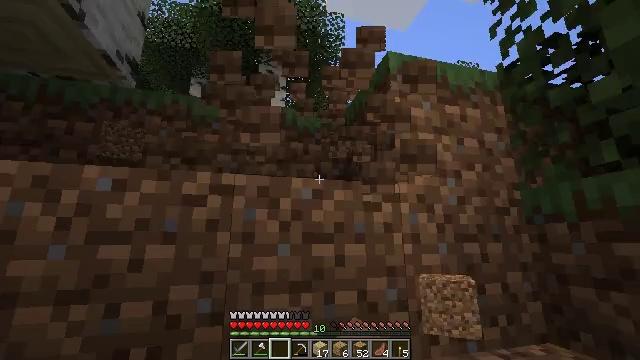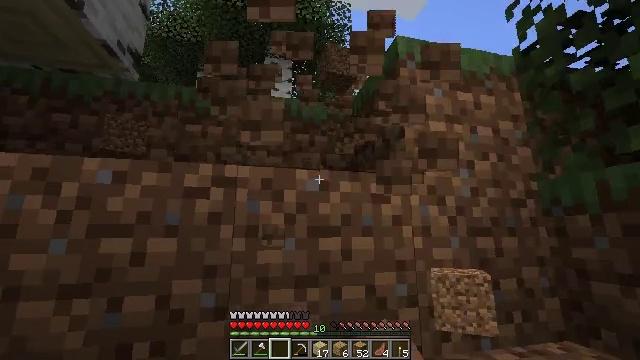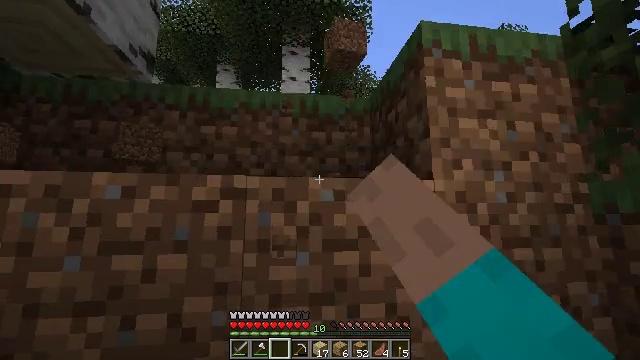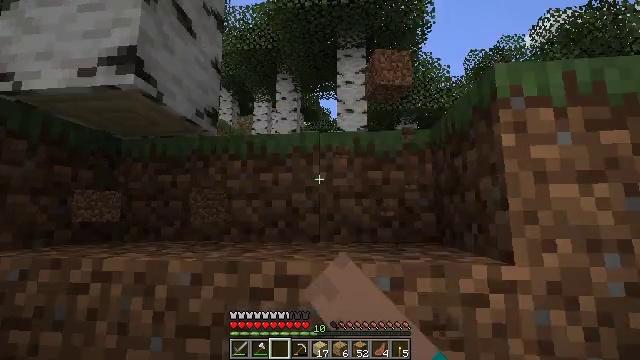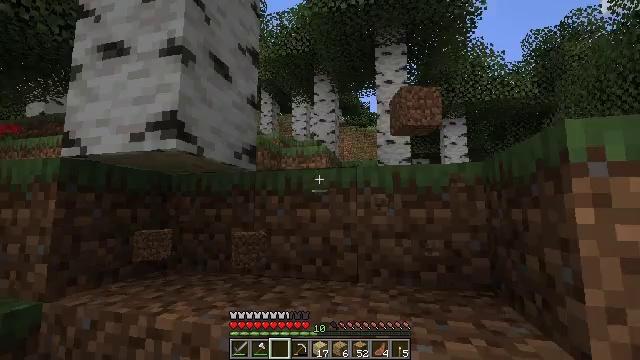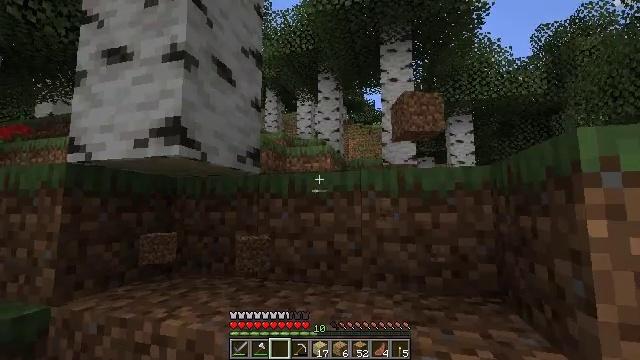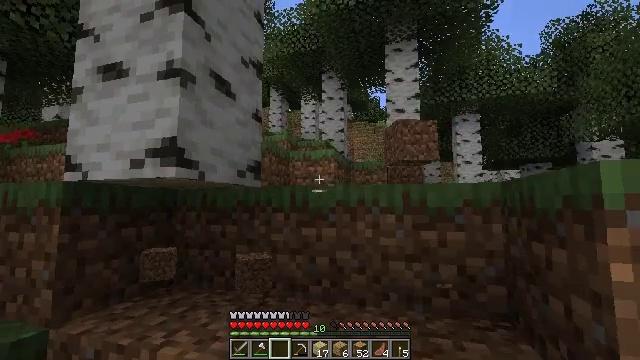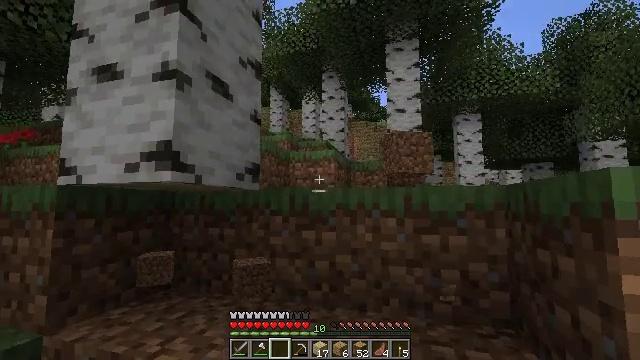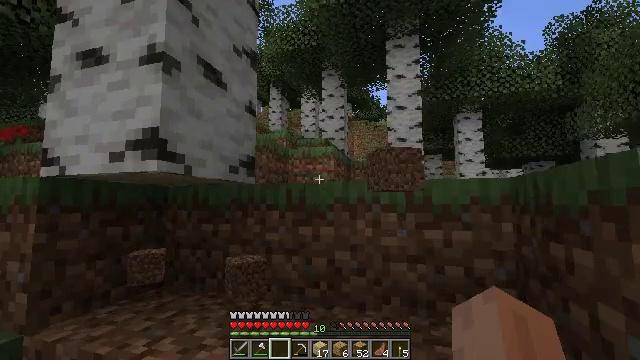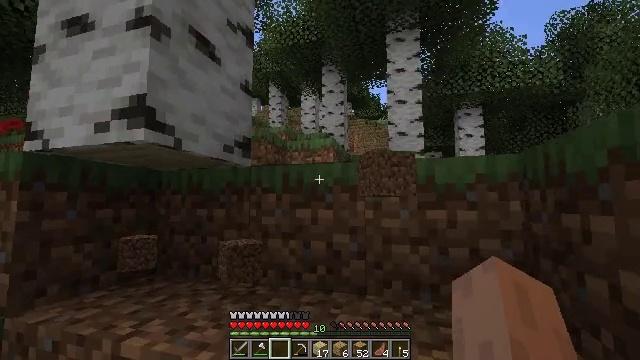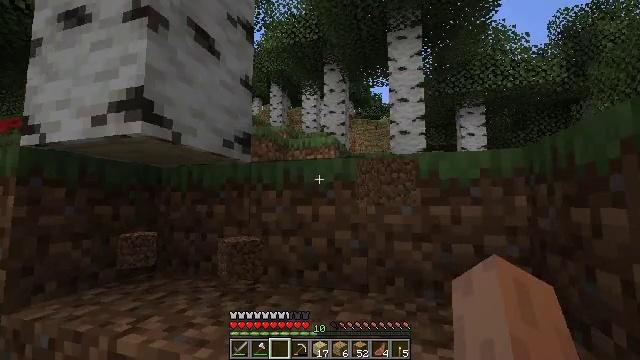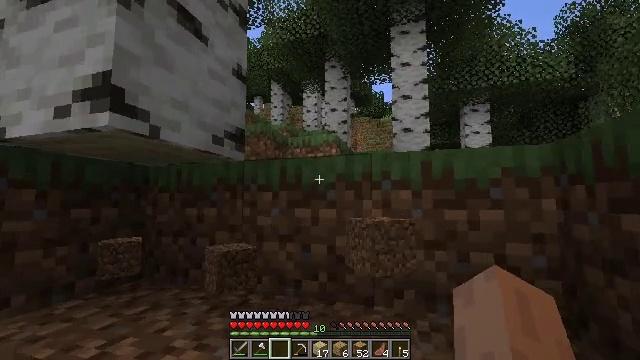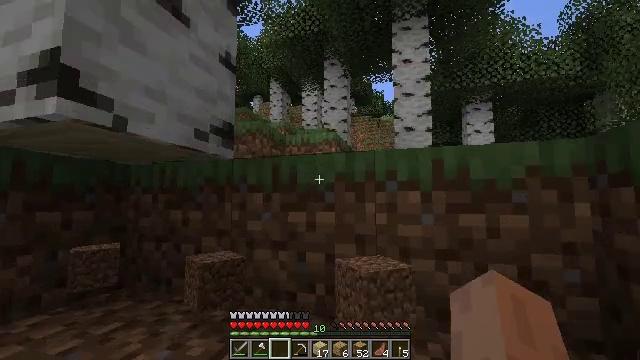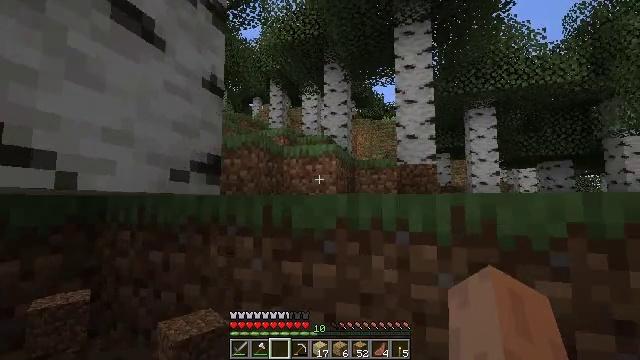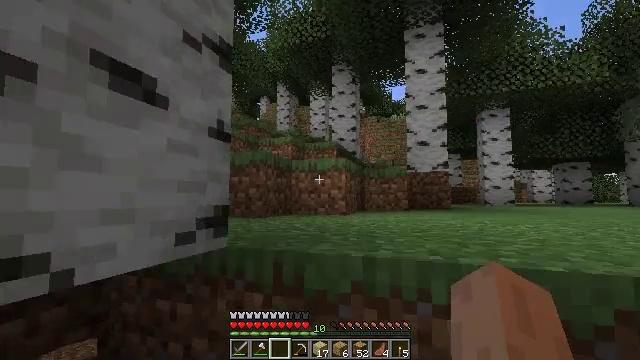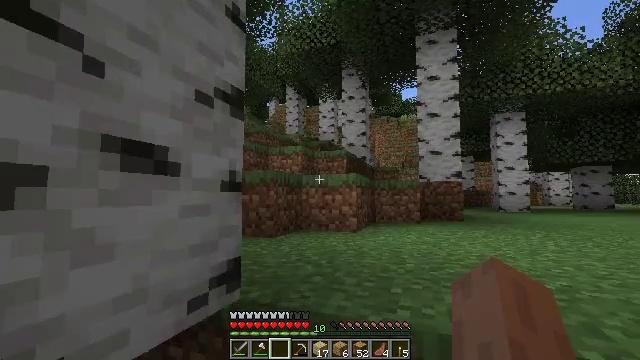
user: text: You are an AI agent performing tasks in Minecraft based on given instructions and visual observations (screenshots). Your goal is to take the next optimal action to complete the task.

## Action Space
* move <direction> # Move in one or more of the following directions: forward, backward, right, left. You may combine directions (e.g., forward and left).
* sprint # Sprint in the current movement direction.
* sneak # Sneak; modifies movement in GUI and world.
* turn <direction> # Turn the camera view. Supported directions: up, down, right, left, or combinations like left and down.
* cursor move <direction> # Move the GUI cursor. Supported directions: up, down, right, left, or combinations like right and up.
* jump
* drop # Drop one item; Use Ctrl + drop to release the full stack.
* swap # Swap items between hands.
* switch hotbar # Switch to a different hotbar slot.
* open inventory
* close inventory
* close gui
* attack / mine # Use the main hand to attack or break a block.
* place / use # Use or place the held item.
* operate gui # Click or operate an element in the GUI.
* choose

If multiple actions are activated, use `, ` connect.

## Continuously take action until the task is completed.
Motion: motion action
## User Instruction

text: Use your axe to get birch logs.
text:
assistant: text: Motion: move forward, turn left and down, attack / mine
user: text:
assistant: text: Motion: move forward, turn left and down, attack / mine, jump
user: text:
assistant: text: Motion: move forward, turn left and down, attack / mine, jump
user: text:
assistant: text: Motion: move forward, turn left and down, jump
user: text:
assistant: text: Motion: move forward, turn left, jump
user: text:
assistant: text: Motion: move forward, turn left
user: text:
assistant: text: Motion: move forward
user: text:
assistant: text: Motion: move forward
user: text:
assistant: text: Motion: move forward
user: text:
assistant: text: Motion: move forward
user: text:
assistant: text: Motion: move forward
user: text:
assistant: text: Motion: move forward
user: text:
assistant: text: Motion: move forward, jump
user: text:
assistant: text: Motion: move forward, turn left, jump
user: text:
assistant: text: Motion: move forward and move right, turn left, jump
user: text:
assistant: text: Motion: move forward and move right, jump
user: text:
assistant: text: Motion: move forward and move right, jump
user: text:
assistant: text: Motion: move forward and move right
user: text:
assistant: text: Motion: move forward and move right, turn left
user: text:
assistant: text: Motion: move right, turn left
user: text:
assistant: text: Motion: turn left
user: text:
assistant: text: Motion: turn left
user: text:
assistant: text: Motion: turn left
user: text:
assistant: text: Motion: turn left
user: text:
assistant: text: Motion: turn left
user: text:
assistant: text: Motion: no_op
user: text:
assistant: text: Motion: no_op
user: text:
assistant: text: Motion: no_op
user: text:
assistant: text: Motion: turn down
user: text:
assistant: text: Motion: turn left and down